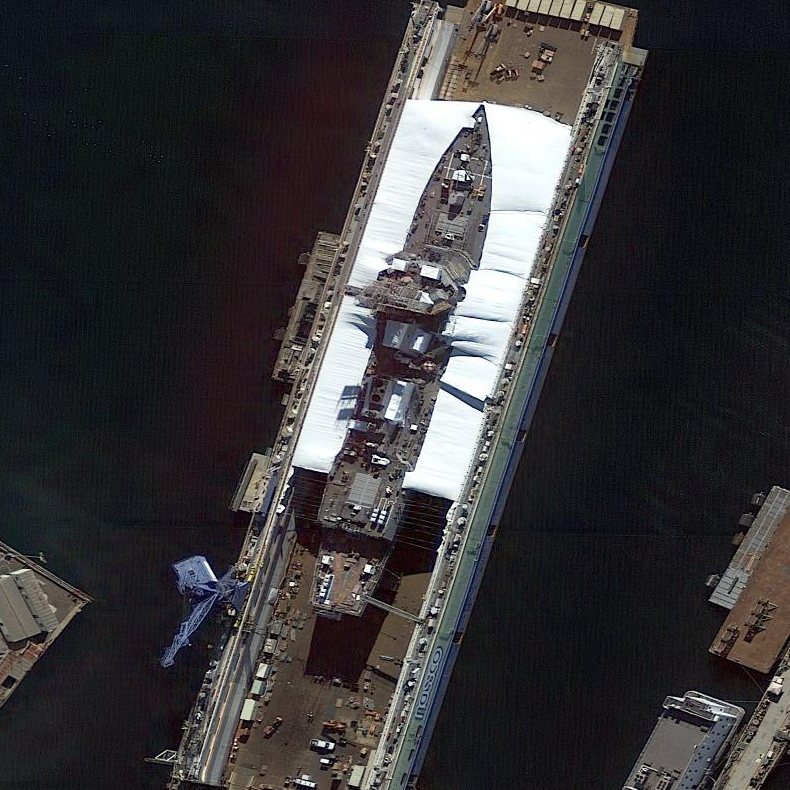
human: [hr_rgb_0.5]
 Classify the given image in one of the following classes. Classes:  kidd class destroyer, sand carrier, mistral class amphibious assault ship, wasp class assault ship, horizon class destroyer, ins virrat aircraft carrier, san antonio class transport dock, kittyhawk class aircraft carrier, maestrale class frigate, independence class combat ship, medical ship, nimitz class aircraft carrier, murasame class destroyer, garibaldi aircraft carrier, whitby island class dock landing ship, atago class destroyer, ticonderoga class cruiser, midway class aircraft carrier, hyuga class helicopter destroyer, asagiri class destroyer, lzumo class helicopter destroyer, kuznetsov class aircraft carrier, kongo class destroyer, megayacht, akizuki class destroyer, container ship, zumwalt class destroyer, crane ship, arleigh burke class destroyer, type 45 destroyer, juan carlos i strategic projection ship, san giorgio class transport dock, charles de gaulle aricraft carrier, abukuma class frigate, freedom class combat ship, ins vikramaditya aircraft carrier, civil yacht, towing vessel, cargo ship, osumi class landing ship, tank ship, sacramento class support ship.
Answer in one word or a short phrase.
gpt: Arleigh Burke class destroyer